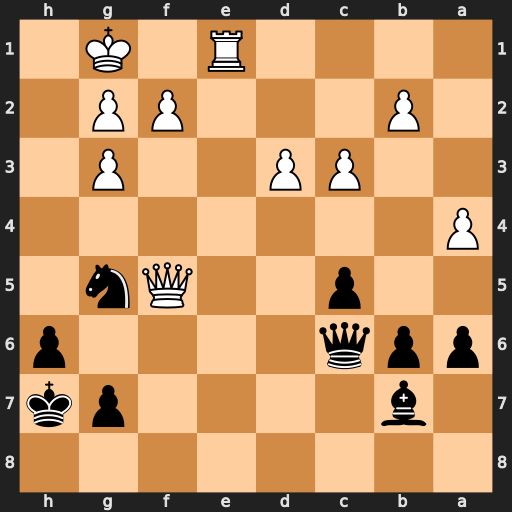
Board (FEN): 8/1b4pk/ppq4p/2p2Qn1/P7/2PP2P1/1P3PP1/4R1K1
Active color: b
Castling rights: -
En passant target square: -
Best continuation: g6 Re7+ Kg8 Rg7+ Kxg7